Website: walmart
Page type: billing-address
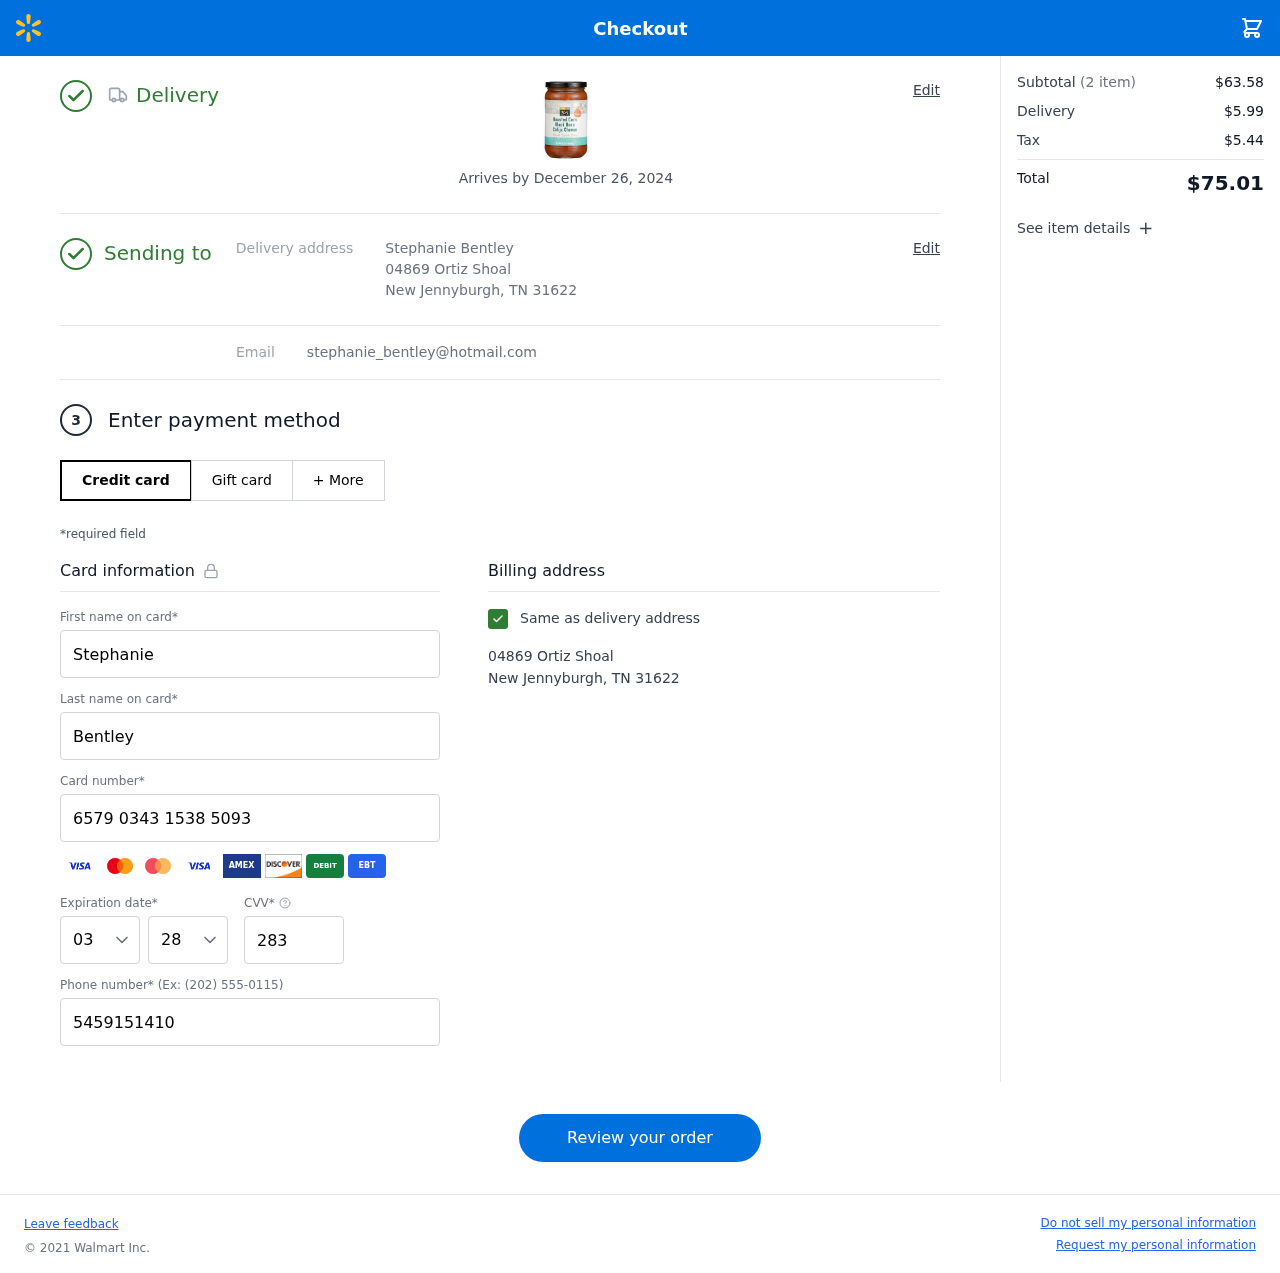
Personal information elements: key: PII_CARD_CVV
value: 283
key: PII_CARD_EXPIRY_MONTH
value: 03
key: PII_CARD_EXPIRY_YEAR
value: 28
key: PII_CARD_NUMBER
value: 6579 0343 1538 5093
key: PII_EMAIL
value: stephanie_bentley@hotmail.com
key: PII_FIRSTNAME
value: Stephanie
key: PII_FULLNAME
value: Stephanie Bentley
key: PII_LASTNAME
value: Bentley
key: PII_PHONE
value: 5459151410
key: PII_STREET
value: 04869 Ortiz Shoal
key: PII_CITY_STATE_ZIP
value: New Jennyburgh, TN 31622
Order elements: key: ORDER_DELIVERY_DATE
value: Arrives by December 26, 2024
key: ORDER_NUM_ITEMS
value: (2 item)
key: ORDER_SUBTOTAL
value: $63.58
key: ORDER_SHIPPING_COST
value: $5.99
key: ORDER_TAX
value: $5.44
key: ORDER_TOTAL
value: $75.01